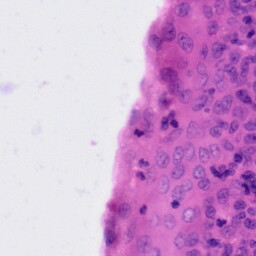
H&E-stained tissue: Tonsil